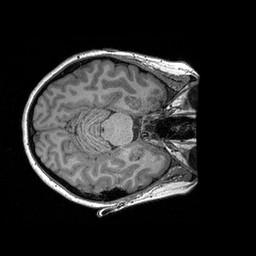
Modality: T1w
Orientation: axial
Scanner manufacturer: siemens
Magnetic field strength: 3 T
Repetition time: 2.3 s
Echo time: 0.00298 s